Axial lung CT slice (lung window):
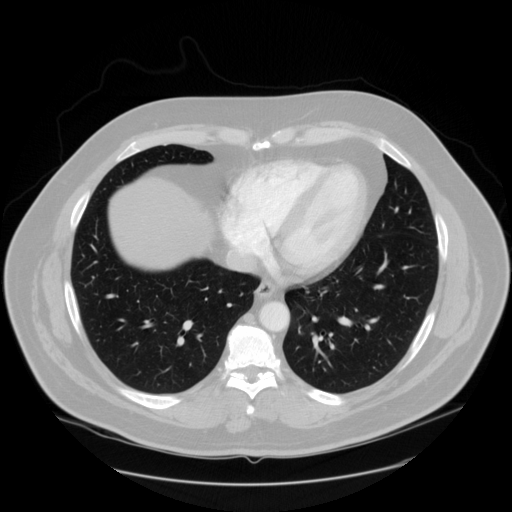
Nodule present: no